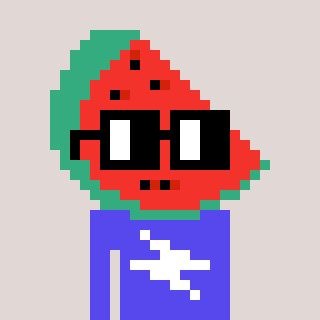
a pixel art character with square black glasses, a watermelon-shaped head and a computerblue-colored body on a warm background